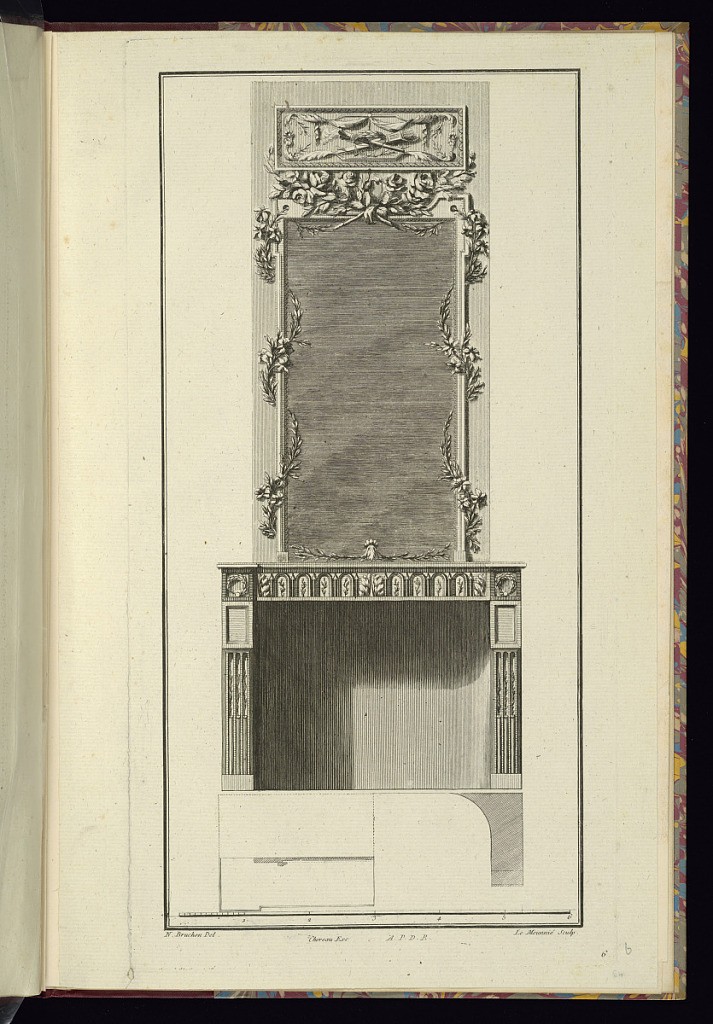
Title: Chimneypiece Design
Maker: N. Bruchon, French, active 18th century
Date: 1775–87
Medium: Etching and engraving on laid paper
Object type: Print
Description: Design for a chimneypiece with an overmantel mirror and panel with neoclassical ornament. The mantel features fluting on the sides, with a floral arch and dart frieze above and laurel leaf crowns in the corners. The overmantel mirror is framed by interlaced branches of flowers and leaves. Above, a rectangular panel featuring a trophy with a crown of leaves, a flaming torch, and quiver of arrows with scrolling acanthus leaves and drapery, framed by a lamb's tooth repeating pattern. Below the design, two plan details of the chimneypiece, with a scale below. The plate is signed and numbered.